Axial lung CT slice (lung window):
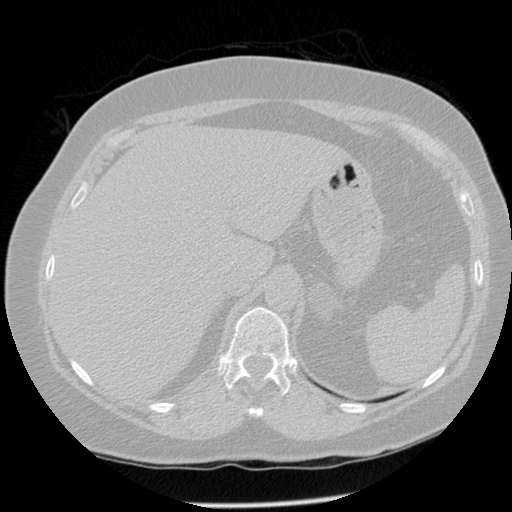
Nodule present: no